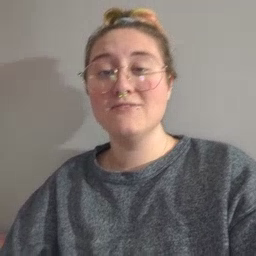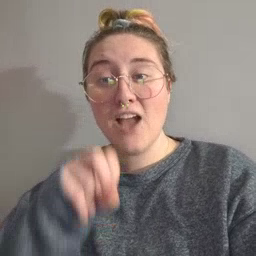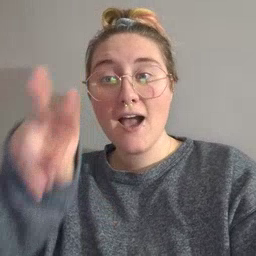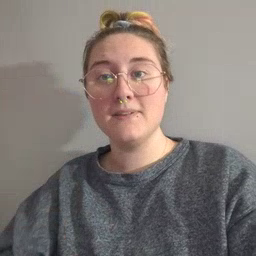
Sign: jump